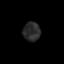
Tissue: skin
Cell type: Epithelial cells
Senescence score: 0.2851
Nuclear area (px): 320
Mean DAPI intensity: 42.416